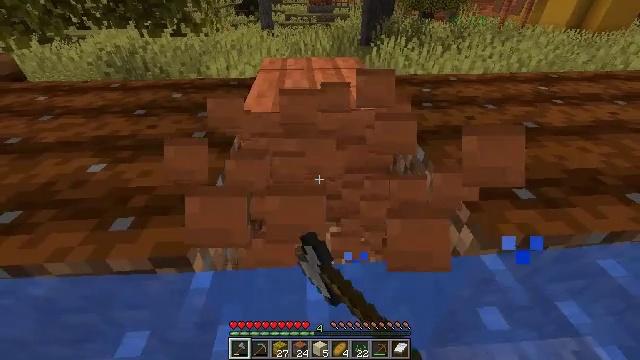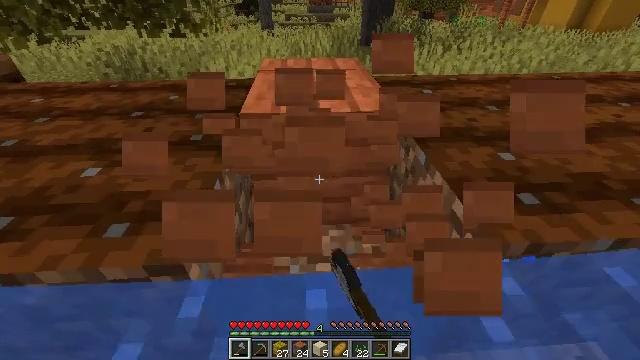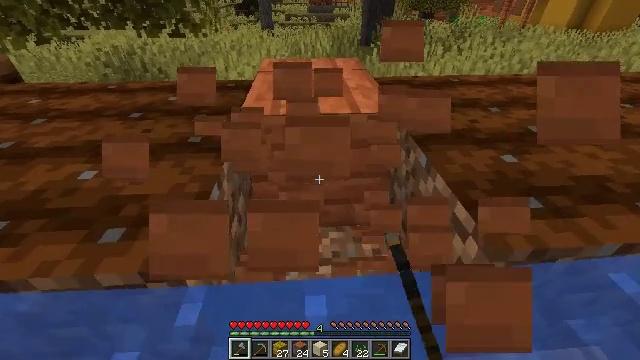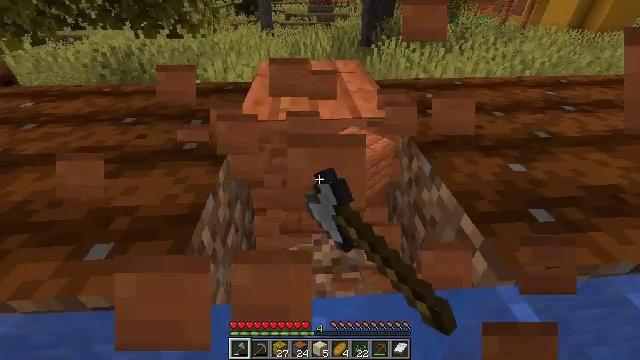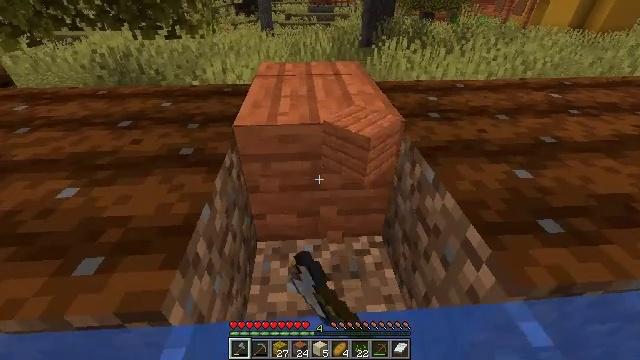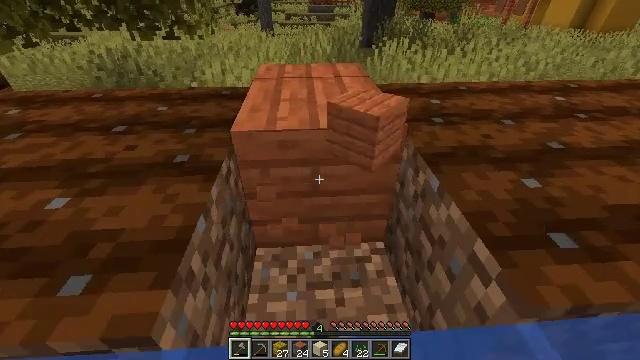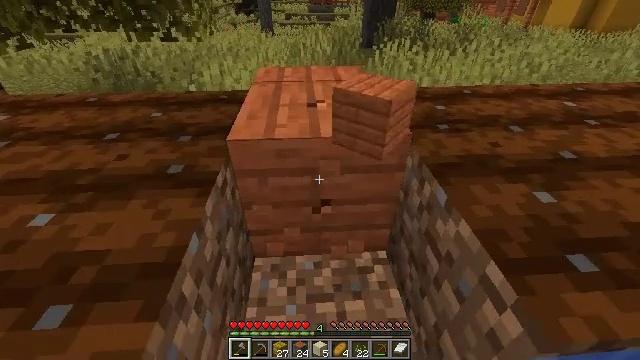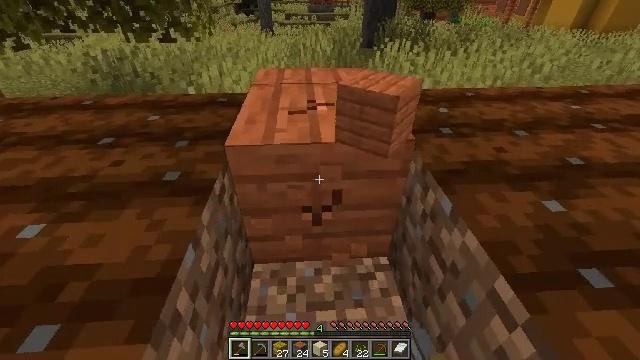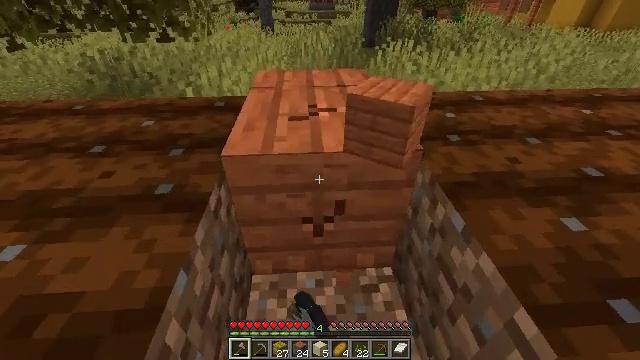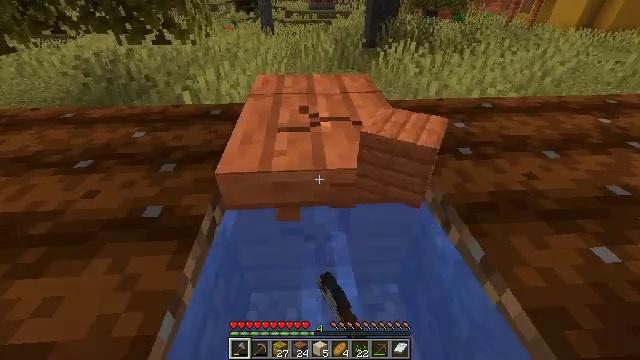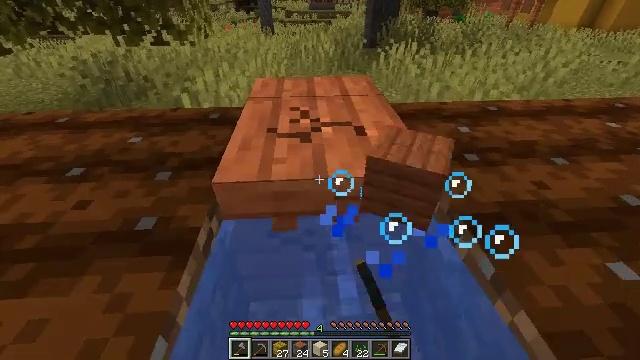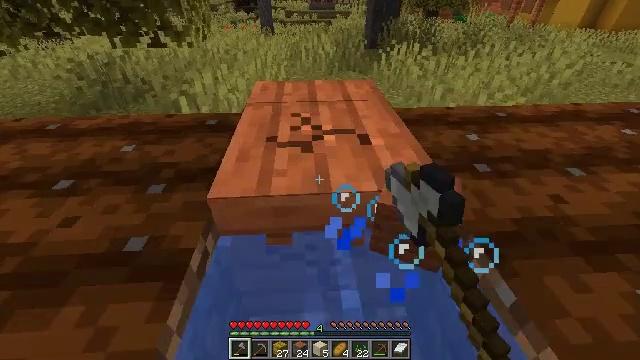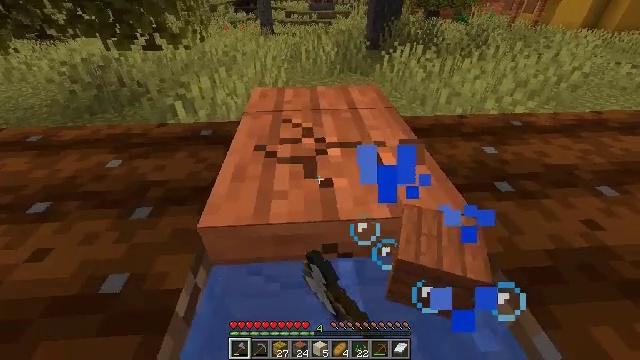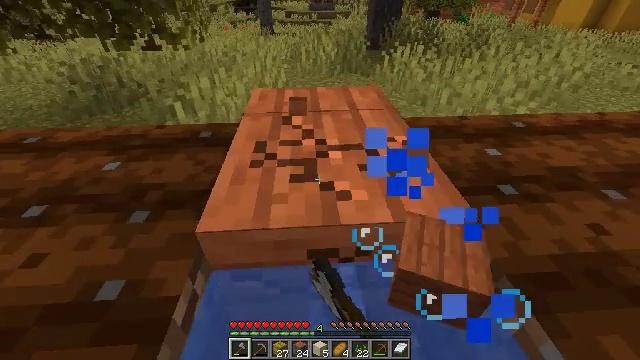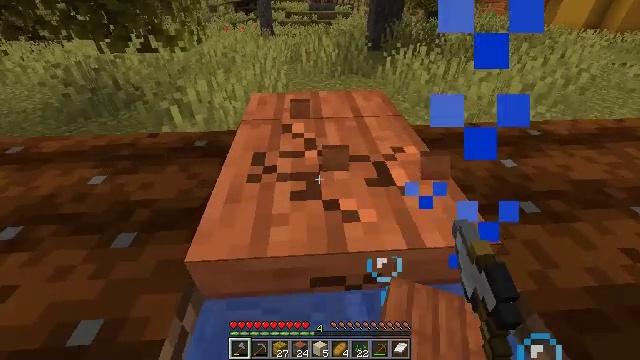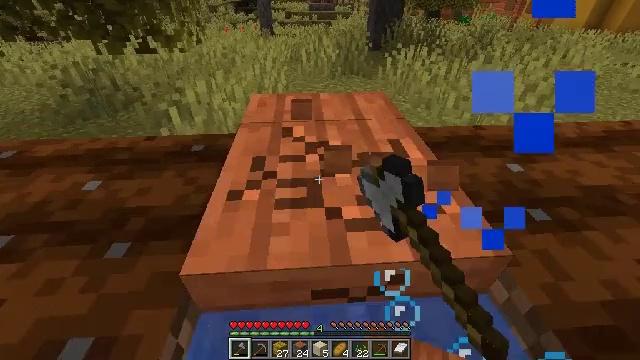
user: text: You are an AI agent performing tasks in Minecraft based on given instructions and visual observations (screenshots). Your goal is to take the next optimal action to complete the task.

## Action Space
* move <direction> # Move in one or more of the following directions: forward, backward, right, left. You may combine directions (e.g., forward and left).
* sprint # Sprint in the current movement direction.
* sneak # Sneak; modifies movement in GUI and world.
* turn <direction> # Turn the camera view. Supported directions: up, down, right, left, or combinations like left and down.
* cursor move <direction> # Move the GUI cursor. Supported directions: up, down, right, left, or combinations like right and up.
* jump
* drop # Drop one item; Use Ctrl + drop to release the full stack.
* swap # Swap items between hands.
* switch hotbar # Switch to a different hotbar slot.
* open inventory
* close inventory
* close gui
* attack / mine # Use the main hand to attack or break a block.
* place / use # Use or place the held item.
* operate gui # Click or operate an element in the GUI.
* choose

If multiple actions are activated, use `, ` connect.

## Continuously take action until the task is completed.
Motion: motion action
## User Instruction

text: Break the existing acacia planks.
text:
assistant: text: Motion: move forward, attack / mine
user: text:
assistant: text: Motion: move forward, attack / mine
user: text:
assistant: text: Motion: move forward, attack / mine
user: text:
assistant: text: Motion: move forward, attack / mine
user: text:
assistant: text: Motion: move forward, attack / mine
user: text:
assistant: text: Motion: move forward, attack / mine
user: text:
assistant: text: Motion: move forward, attack / mine
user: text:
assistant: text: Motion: move forward, attack / mine
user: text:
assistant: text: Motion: move forward, attack / mine
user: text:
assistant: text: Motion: attack / mine
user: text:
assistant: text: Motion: attack / mine
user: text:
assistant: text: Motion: attack / mine
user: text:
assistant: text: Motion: attack / mine
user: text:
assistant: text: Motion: attack / mine
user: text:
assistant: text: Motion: move forward, attack / mine
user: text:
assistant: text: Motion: move forward, attack / mine
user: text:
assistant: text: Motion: move forward, attack / mine
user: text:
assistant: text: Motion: move forward, attack / mine
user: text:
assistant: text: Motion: move forward, turn right and down, attack / mine
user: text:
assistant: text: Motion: move forward, turn right and down, attack / mine
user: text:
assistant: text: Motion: move forward, turn right and down, attack / mine
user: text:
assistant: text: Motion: move forward, turn right and down, attack / mine
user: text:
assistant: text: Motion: turn right and down, attack / mine
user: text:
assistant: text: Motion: turn down, attack / mine
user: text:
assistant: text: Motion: attack / mine
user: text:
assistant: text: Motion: attack / mine
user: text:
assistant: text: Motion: turn right, attack / mine
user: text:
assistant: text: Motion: move forward, turn right and down
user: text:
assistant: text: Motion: move forward, turn right and down
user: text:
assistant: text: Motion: move forward, turn right